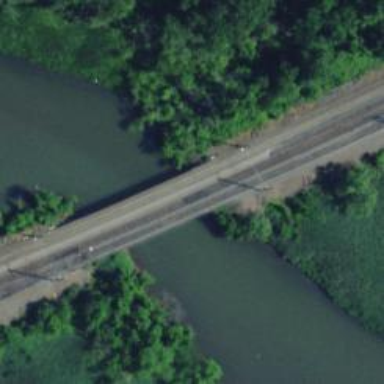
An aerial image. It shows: Bridge over electrified railway with contact lines.